RGB frame:
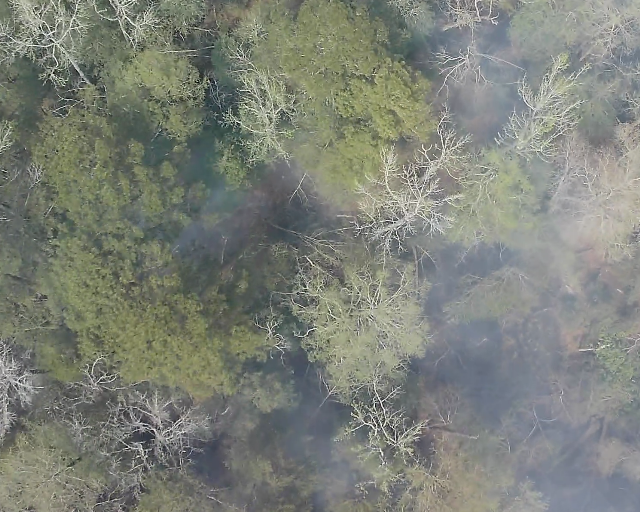
Thermal frame:
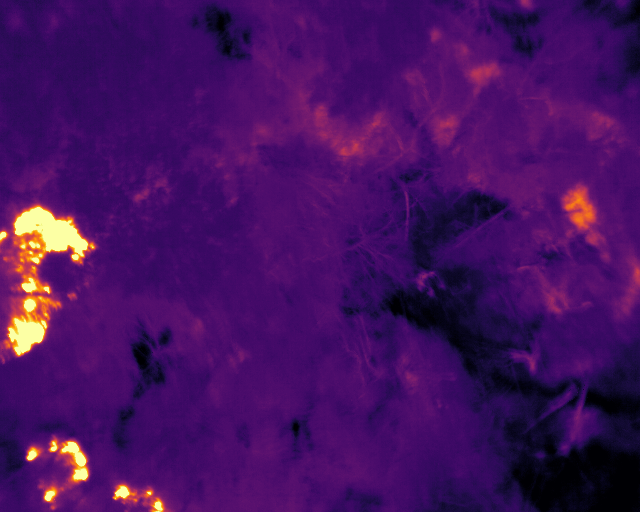
Captured: 2026-02-26 03:44:36
Pixels at or above 80 °C: 1422 (fraction of frame: 0.00434)